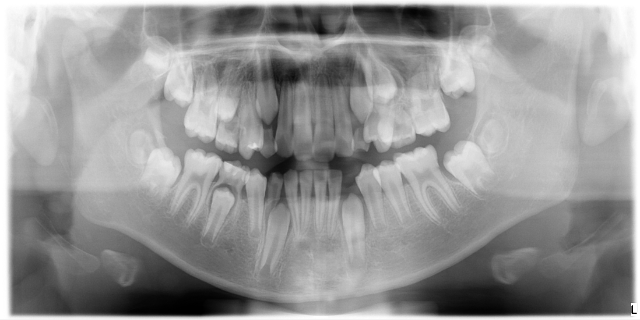
child